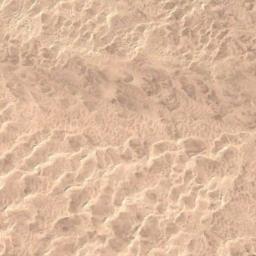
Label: desert